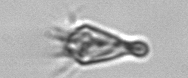
Label: Paratontonia_gracillima